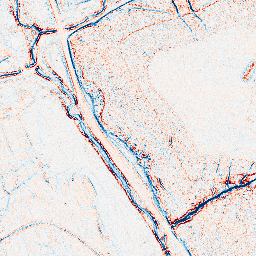
Category: edge_preserving
Decomposition family: anisotropic_diffusion
Decomposition parameters: iterations: 10
kappa: 100
gamma: 0.05
Upsampling method: quintic
Upsampling parameters: scale: 8
Upsampling scale: 8